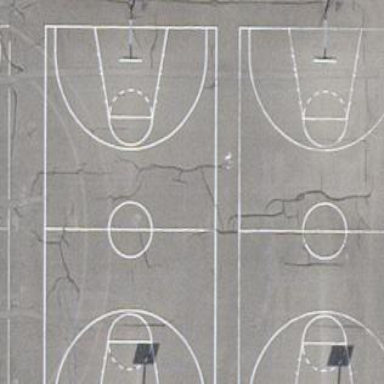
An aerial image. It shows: Basketball court with asphalt surface.